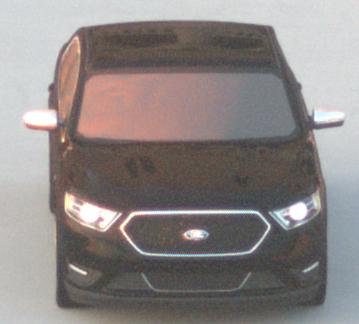
Make: Ford
Model: Taurus
Detailed model: SHO
Model produced from: 2012
Model produced until: 2019
Doors: 4
Color: black
Road condition: dry road
Daytime: sunrise or sunset
Contrast: medium contrast